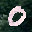
Label: 0